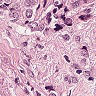
Metastatic tissue present: yes